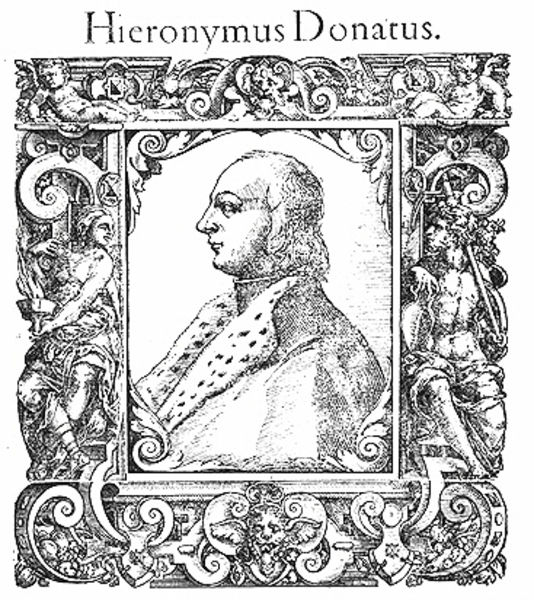
Titel: Bildnis des Hieronymus Donatus
Künstler: Tobias Stimmer
Institution: (Seriendruck)
Schlagwörter: flügel, kopf, mann, umhang, weiß, brust, frau, grau, haar, mund, nase, profil, schwarz, stirn, zeichnung, ornament, hermelin, kragen, mensch, pelz, rahmen, tragen, bild, bildnis, portrait, porträt, haare, halbfigur, mantel, kind, brustbild, kinn, engel, putto, ranken, holzschnitt, schrift, rahmung, grafik, graphik, rand, figuren, kaiser, könig, dekoration, glatze, ornamente, verzierung, punkte, name, knabe, maske, eckig, rechteck, druck, druckgraphik, stich, schwert, überschrift, fürst, zwickel, ranke, oranmente, wappen, pelzmantel, löwen, voluten, dolch, löwe, volute, heilige, putten, putti, graf, groteske, grotesken, hieronymus, personifikationen, atlanten, bildrand, maskaron, 1560, donatus, hieronymus donatus, mann porfil